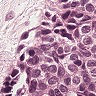
Metastatic tissue present: yes